Interaction volume radius: 10 \u00c5
Interaction volume height: 15 \u00c5
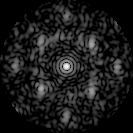
Disorder parameter: 0.5609